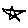
Label: star